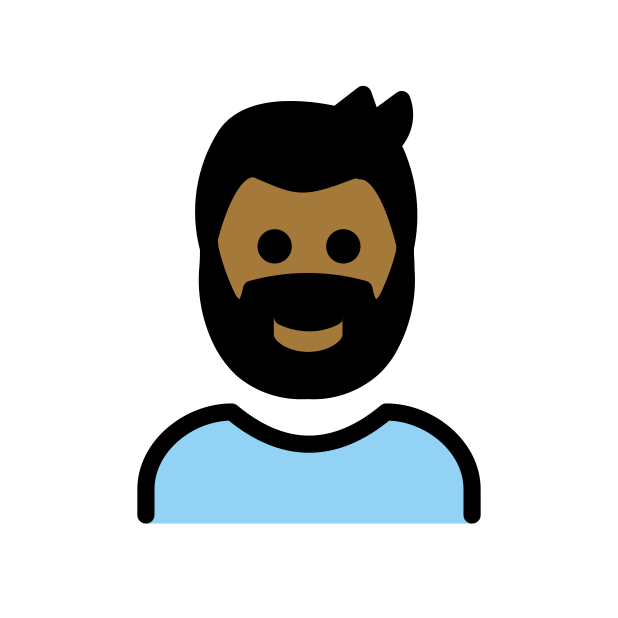
man: medium-dark skin tone, beard